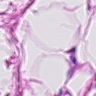
Metastatic tissue present: no